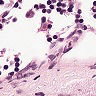
Metastatic tissue present: no